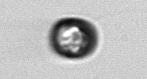
Label: Dinophyceae